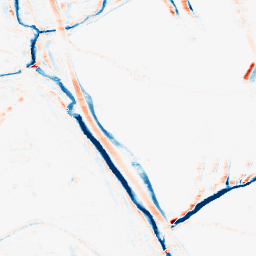
Category: morphological
Decomposition family: morphological_rect
Decomposition parameters: operation: average
width: 10
height: 5
Upsampling method: sinc_blackman
Upsampling parameters: scale: 2
kernel_size: 16
Upsampling scale: 2